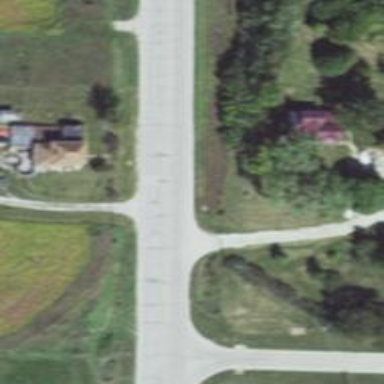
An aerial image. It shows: Primary highway.